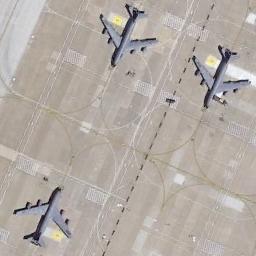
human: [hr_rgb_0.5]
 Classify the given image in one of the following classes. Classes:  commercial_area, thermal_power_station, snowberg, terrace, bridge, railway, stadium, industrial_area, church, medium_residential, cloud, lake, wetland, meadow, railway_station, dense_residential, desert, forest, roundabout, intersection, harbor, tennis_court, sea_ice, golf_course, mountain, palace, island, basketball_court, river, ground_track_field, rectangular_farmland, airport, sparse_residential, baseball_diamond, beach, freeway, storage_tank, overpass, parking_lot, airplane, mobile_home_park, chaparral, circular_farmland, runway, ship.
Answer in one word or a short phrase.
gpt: airplane